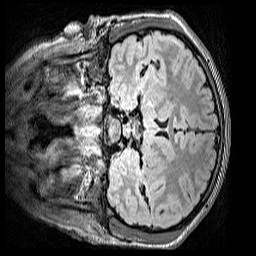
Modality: FLAIR
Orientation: coronal
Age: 13
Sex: male
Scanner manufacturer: siemens
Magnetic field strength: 3 T
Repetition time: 5 s
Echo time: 0.388 s